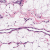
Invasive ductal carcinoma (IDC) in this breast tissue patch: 0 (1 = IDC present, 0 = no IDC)